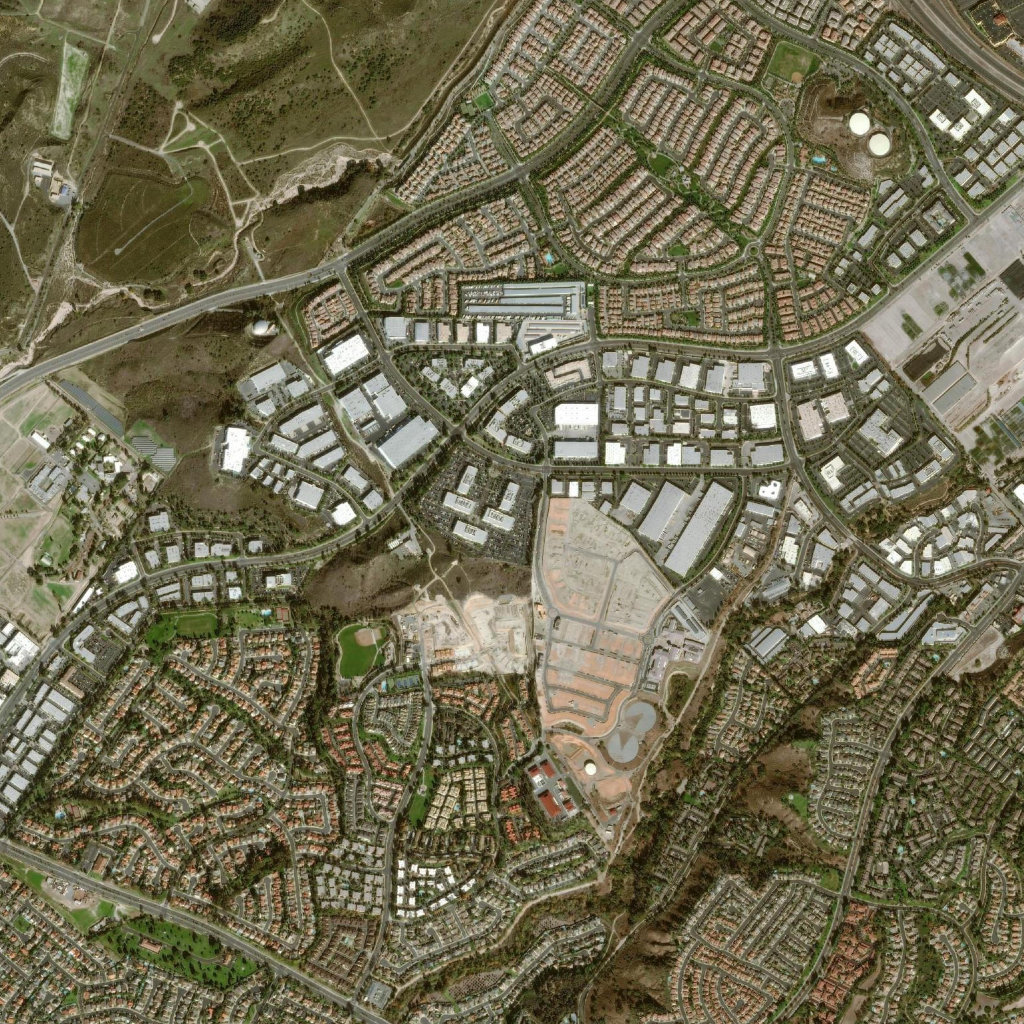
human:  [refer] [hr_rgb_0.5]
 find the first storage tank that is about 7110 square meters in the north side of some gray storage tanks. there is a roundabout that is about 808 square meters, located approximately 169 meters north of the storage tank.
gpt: <box>[[60, 68, 64, 72, 0]]</box>

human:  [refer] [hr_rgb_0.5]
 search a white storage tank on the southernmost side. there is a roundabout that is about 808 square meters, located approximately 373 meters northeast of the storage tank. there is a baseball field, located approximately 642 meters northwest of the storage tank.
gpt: <box>[[57, 74, 58, 76, 0]]</box>

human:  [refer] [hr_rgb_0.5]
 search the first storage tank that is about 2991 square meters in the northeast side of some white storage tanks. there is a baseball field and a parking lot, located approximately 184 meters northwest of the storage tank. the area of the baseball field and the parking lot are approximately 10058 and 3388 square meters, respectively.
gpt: <box>[[83, 11, 84, 13, 0]]</box>

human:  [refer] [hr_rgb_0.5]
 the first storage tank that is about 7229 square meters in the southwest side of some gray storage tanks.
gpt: <box>[[59, 71, 62, 74, 0]]</box>